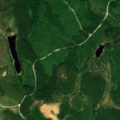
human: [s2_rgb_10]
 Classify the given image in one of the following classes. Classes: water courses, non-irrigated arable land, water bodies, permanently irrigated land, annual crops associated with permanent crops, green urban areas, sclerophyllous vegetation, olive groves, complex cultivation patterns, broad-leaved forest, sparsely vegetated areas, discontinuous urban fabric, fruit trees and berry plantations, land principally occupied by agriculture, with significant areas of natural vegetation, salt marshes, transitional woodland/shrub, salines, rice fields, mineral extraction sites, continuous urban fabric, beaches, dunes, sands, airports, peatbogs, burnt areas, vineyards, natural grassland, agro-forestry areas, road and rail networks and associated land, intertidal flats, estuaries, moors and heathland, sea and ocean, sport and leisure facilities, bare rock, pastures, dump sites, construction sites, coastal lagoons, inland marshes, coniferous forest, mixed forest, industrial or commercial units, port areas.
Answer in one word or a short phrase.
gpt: coniferous forest, mixed forest, transitional woodland/shrub